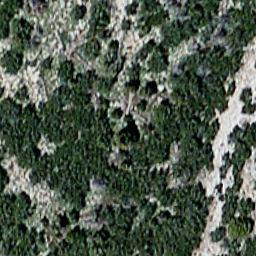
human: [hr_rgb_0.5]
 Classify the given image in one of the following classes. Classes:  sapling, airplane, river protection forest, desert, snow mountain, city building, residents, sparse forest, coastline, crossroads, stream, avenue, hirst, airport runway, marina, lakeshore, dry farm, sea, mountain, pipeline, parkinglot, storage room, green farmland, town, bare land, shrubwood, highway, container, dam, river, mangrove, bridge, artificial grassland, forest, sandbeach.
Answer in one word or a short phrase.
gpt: sparse forest